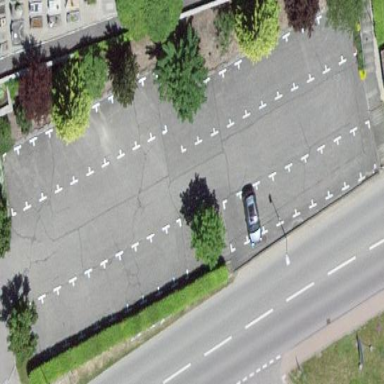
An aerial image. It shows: Parking area with surface.